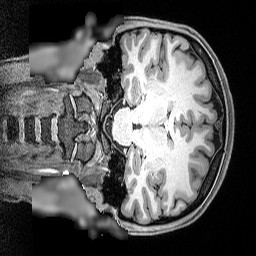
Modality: T1w
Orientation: coronal
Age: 23
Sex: female
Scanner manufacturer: siemens
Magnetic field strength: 3 T
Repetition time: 2.5 s
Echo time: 0.0029 s